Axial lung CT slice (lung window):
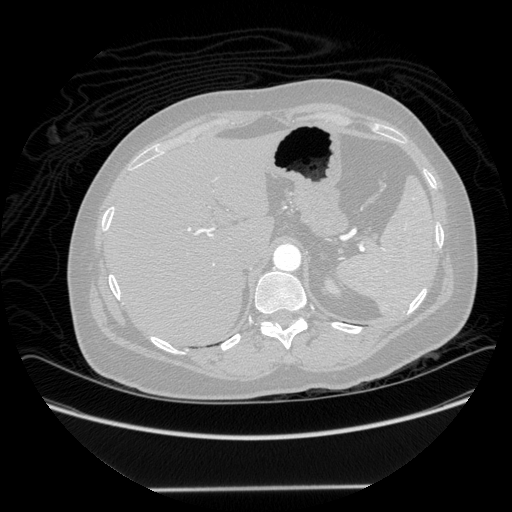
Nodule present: no